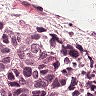
Metastatic tissue present: yes